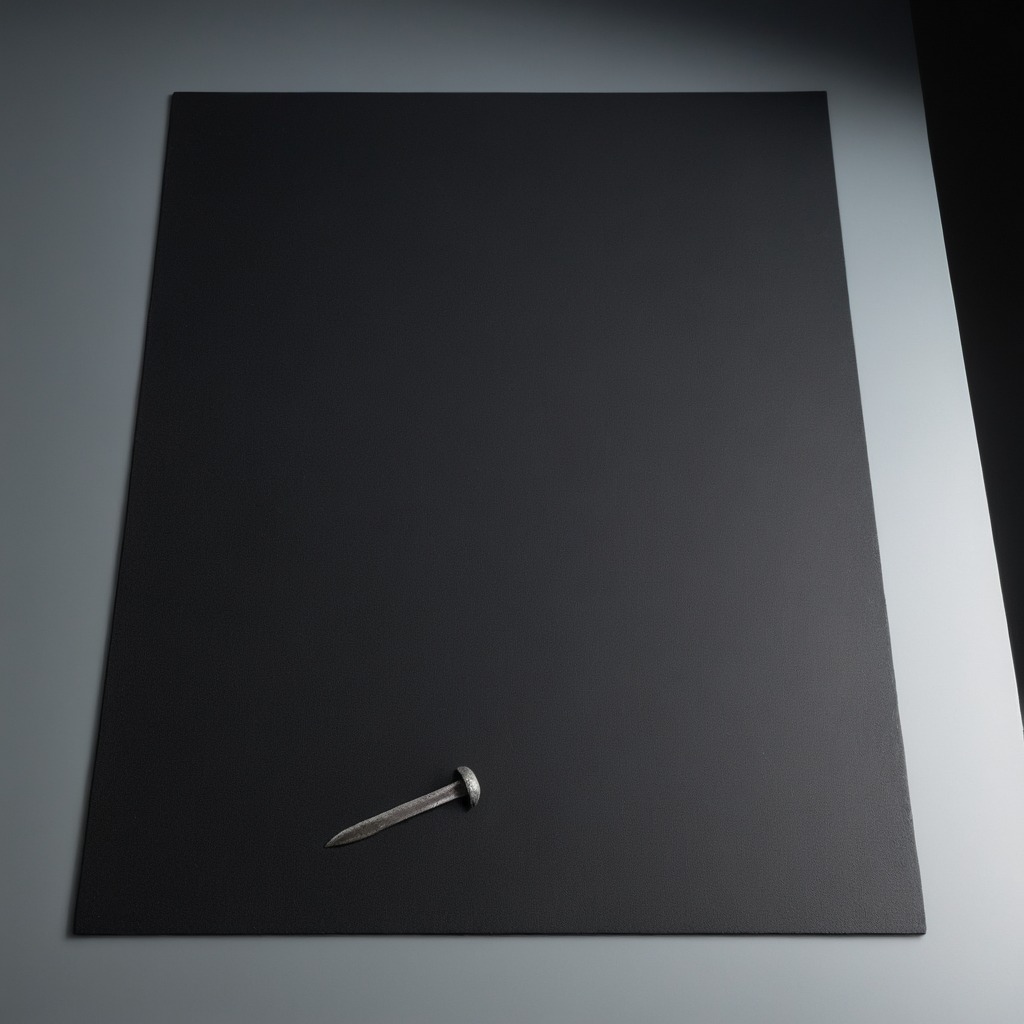
A nail is lying on the clean granite tabletop.